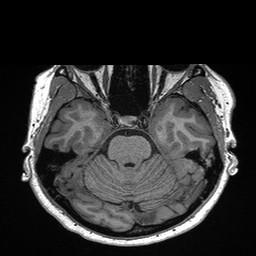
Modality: T1w
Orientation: coronal
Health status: healthy
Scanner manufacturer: siemens
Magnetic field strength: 3 T
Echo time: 0.00298 s